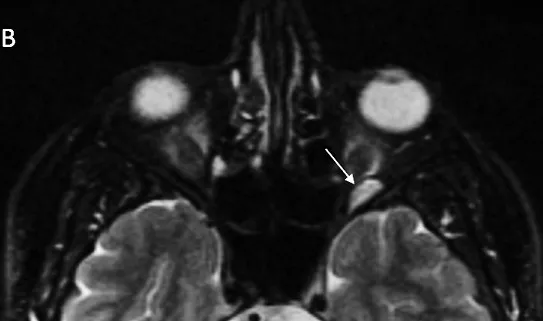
High signal in T2.
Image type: radiology (mri)